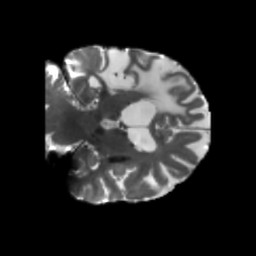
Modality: T2w
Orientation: coronal
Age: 52
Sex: male
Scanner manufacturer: siemens
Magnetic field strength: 3 T
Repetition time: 5.25 s
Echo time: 0.08 s